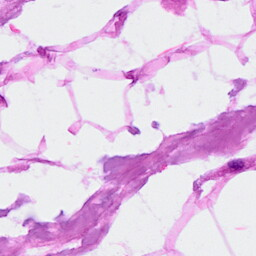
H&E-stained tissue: Breast